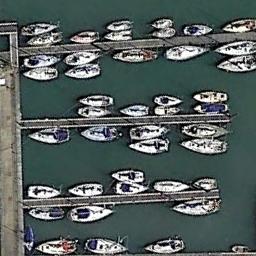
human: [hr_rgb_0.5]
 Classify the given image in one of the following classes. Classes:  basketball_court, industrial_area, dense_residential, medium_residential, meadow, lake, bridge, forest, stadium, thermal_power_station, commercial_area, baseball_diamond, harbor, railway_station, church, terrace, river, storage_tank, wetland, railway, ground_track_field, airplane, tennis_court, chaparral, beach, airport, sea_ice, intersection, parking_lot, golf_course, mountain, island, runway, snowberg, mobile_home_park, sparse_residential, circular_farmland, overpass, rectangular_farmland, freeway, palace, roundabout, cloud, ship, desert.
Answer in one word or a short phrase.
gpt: harbor